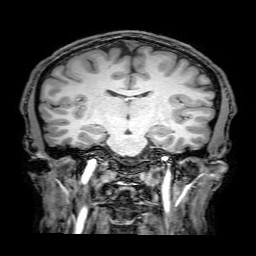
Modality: T1w
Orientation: sagittal
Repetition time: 0.00828 s
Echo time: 0.00388 s